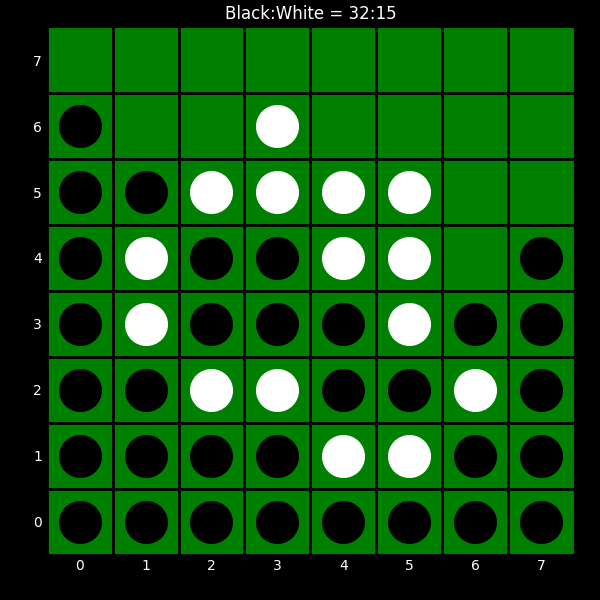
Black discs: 32
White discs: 15